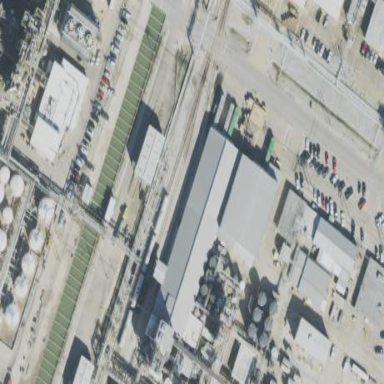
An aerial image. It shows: Industrial building.